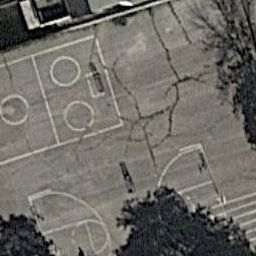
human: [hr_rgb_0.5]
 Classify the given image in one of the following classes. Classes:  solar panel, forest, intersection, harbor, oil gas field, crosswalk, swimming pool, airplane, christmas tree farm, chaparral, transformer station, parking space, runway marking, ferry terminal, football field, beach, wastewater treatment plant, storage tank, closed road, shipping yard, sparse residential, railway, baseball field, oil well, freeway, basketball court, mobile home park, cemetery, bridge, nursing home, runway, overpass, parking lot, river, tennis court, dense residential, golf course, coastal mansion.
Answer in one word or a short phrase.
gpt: basketball court